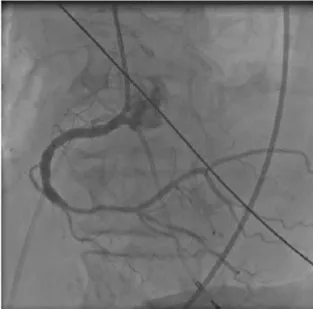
Right coronary angioplasty was completed.
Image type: radiology (x_ray)